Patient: sex F, age 35
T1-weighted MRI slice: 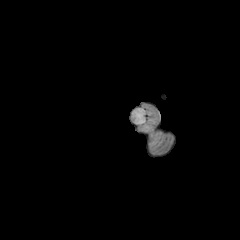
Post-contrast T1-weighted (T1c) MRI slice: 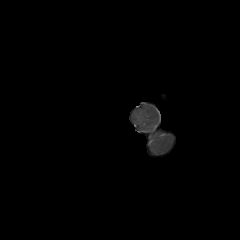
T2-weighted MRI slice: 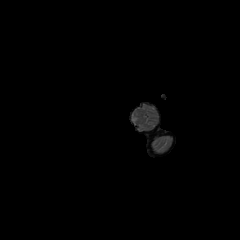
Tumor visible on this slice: yes
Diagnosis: Astrocytoma, IDH-mutant
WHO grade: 3